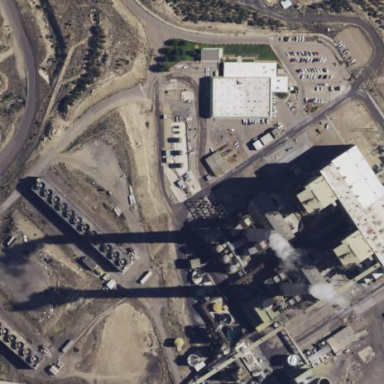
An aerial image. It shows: Industrial area with coal power plant.